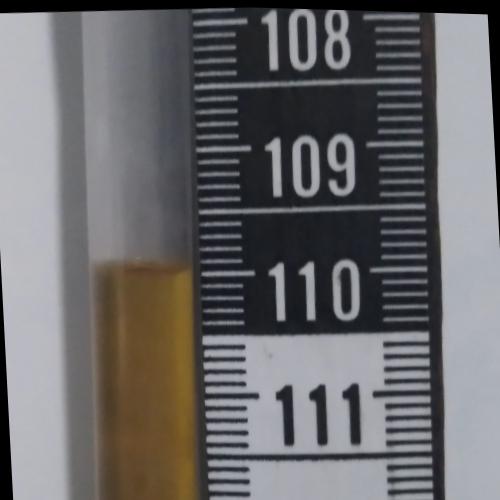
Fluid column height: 110.0 cm